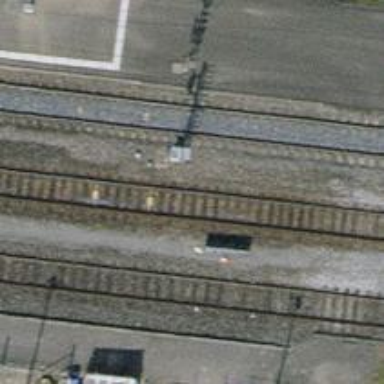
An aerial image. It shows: Railway signal.